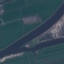
Land use / land cover: River